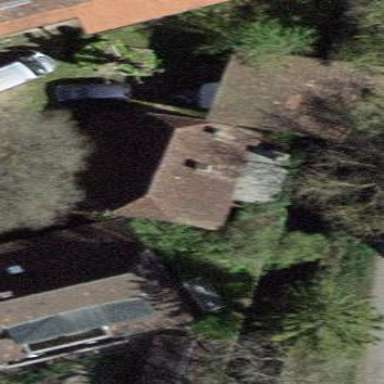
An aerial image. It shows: Garage.